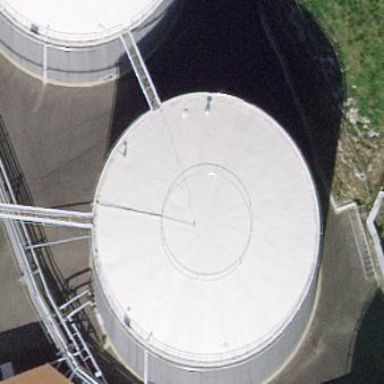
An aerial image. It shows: Industrial building with storage tank.